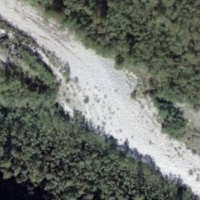
EUNIS habitat code: 32
Species observed at this site:
Calluna vulgaris
Salvia glutinosa